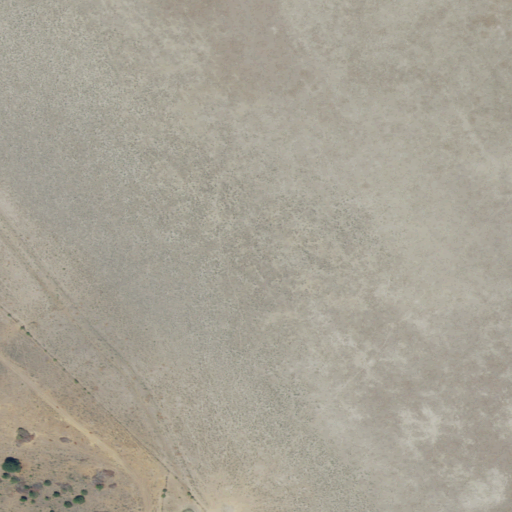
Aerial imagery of plain(s) in Oregon named Meadow Lake Valley containing pasture, shrub, herbaceous wetlands, and grassland